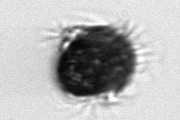
Label: Mesodinium